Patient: sex M, age 42
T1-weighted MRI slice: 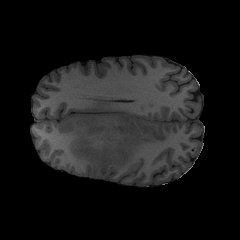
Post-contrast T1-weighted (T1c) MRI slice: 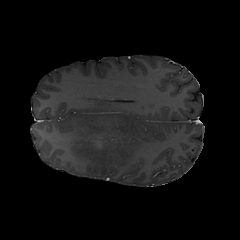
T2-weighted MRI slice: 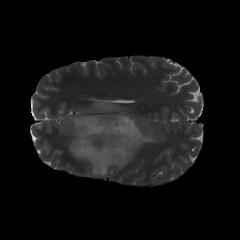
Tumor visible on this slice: yes
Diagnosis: Astrocytoma, IDH-mutant
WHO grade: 3